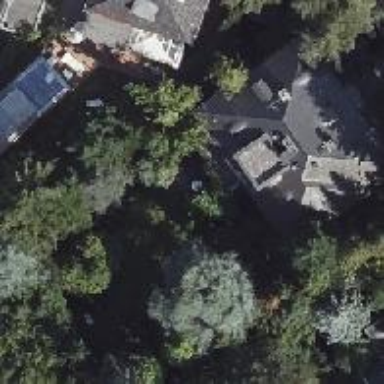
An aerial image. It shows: Detached building.